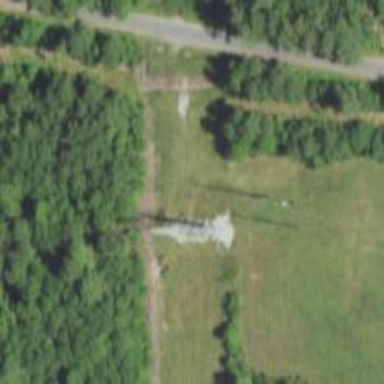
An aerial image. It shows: Lattice structure tower.